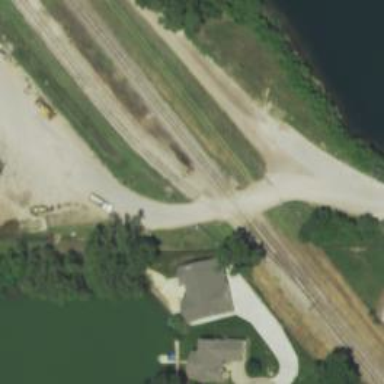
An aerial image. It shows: Railway level crossing.